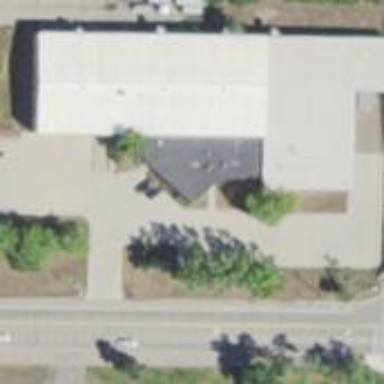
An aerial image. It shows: Building.